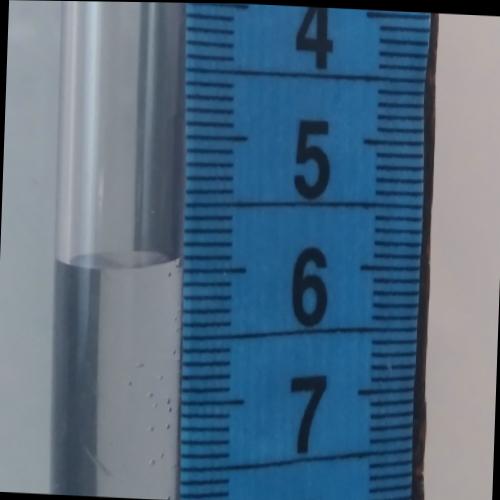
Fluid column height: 5.9 cm